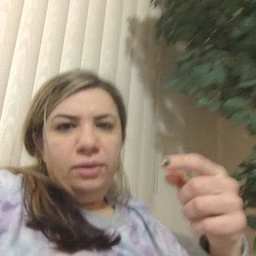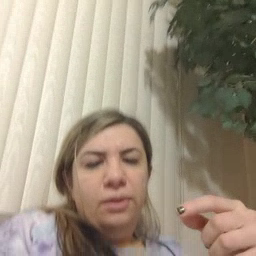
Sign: owie